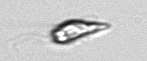
Label: Euglena